Question: I am building a gridview, gridview item source contains index value and other data. I know I can apply background with help of 'IValueConverter' binding the background with index property, but I need logic for that. I want gridview like given below.

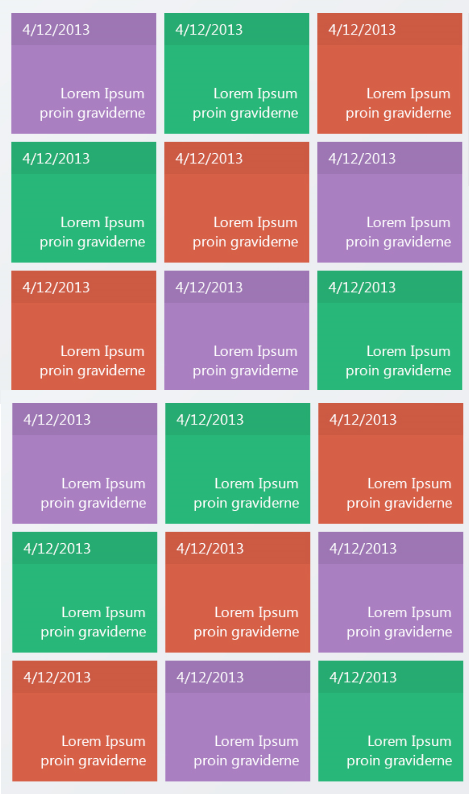
Answer: Finally found the solution, myself :)
'''
public class IndexToColorConverter : IValueConverter
{
public object Convert(object value, Type targetType, object parameter, string language)
{
SolidColorBrush _color = null;
int _val = (int)value % 9;
switch (_val)
{
case 1:
case 3:
case 8:
_color = App.Current.Resources["GreenBrush"] as SolidColorBrush;
break;
case 0:
case 5:
case 7:
_color = App.Current.Resources["OrangeBrush"] as SolidColorBrush;
break;
case 2:
case 4:
case 6:
_color = App.Current.Resources["PurpleBrush"] as SolidColorBrush;
break;
}
return _color;
}
public object ConvertBack(object value, Type targetType, object parameter, string language)
{
throw new NotImplementedException();
}
}
'''